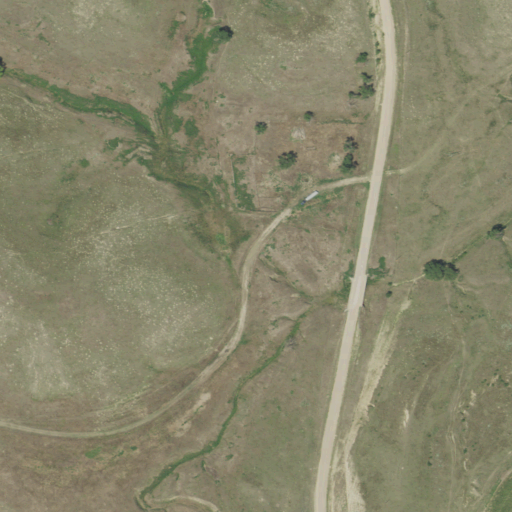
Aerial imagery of valley in Nebraska named Saunders Canyon containing grassland, open development, medium intensity development, and low intensity development